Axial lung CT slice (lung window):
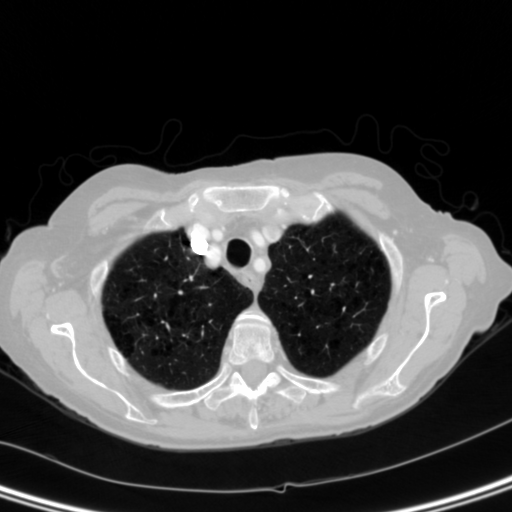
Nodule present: no